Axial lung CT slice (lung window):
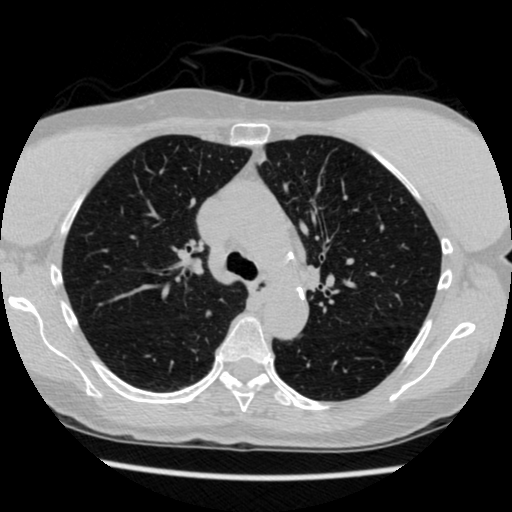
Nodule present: no